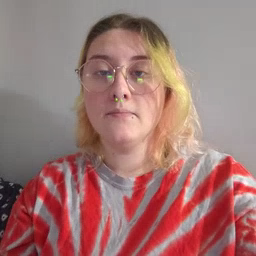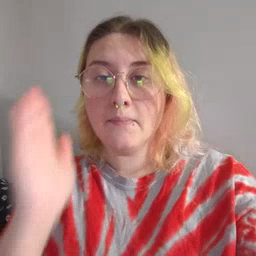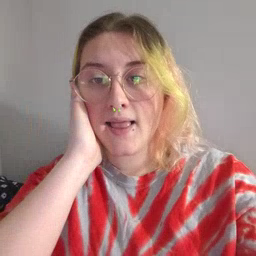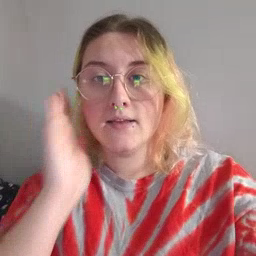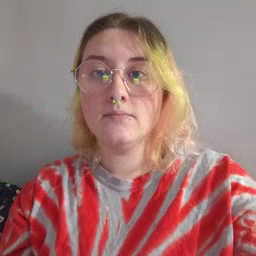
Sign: bed